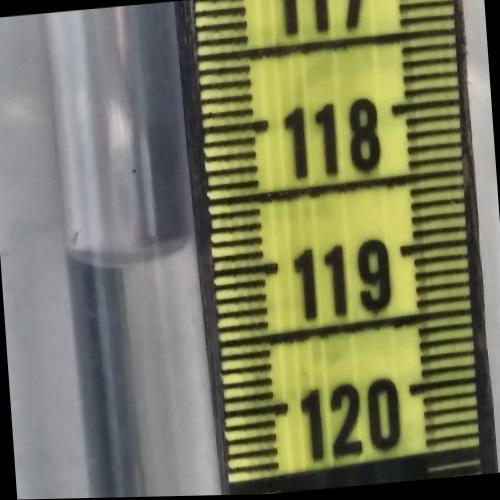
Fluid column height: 118.8 cm